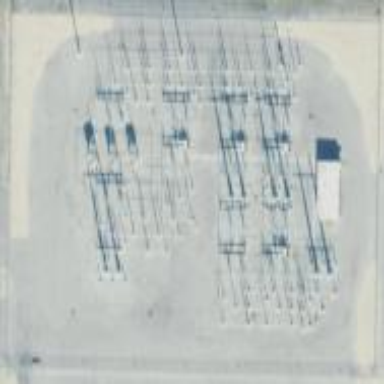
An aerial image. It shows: Power substation surrounded by fence. This substation operates at the compensation level.